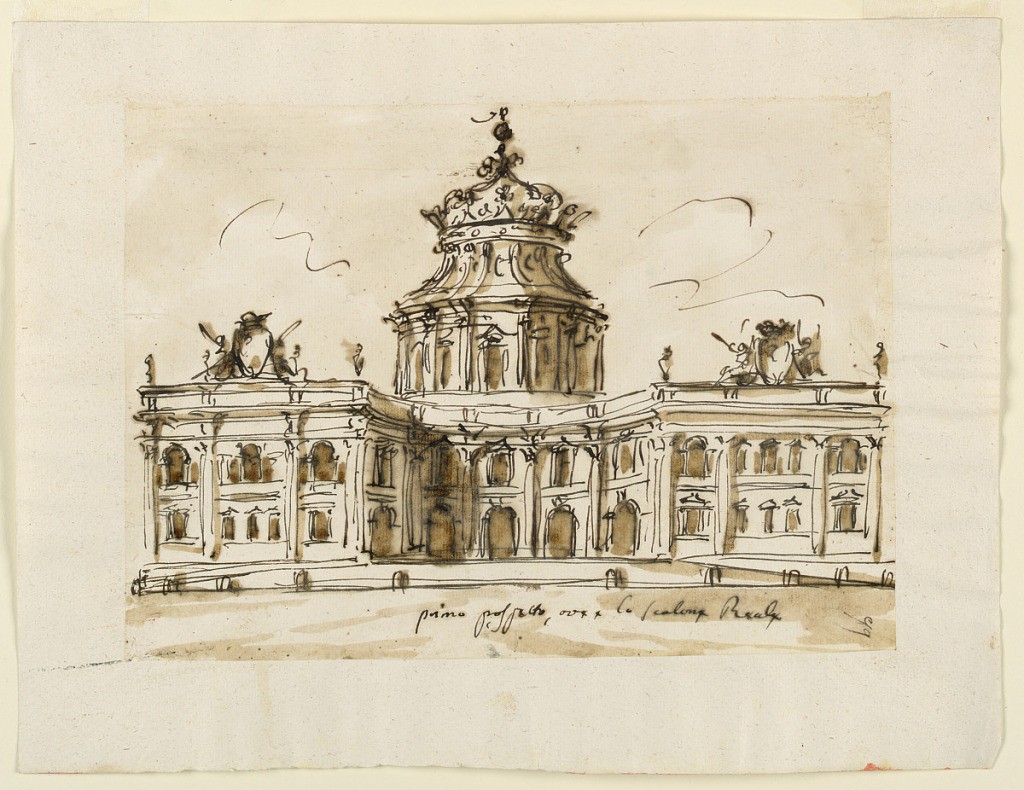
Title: Design for a Royal Palace
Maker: Giuseppe Barberi, Italian, 1746–1809
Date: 1746-1809
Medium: Pen and brown ink, brush and brown wash, red ink on lined off-white laid paper
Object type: Drawing
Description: Perspective of the elevation on the landing floor of the main stairway